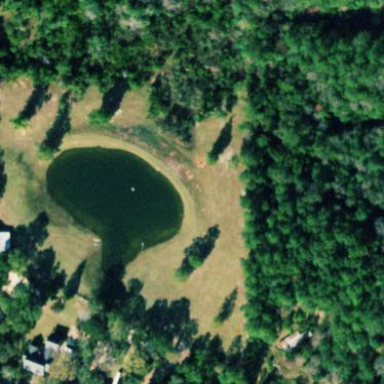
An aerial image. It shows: Serene pond surrounded by nature.